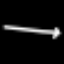
Label: line